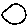
Label: circle